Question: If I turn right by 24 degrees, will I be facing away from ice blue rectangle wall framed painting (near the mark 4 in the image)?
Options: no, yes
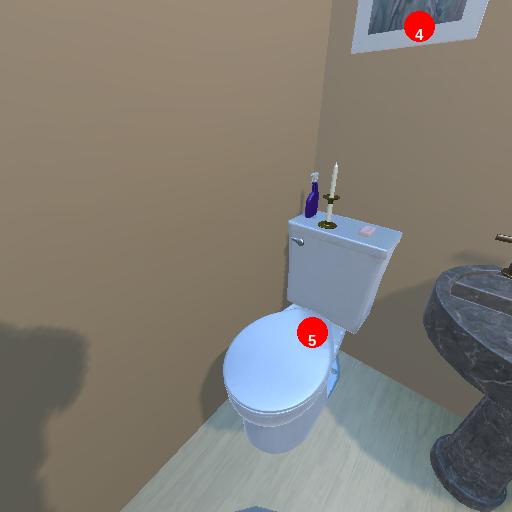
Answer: no